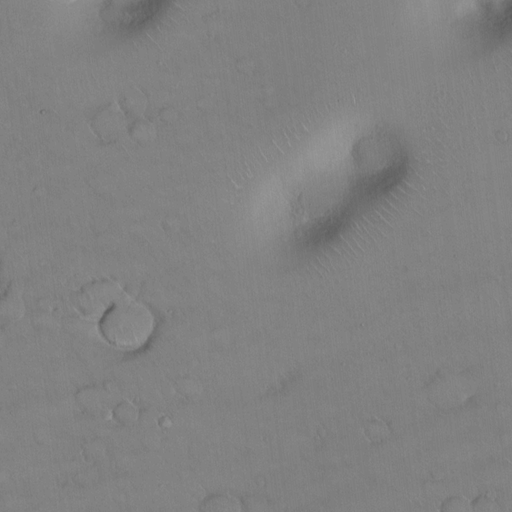
Objects detected: cone, cone, cone